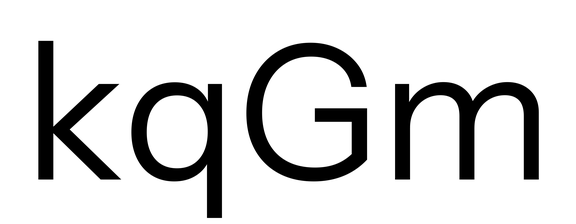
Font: InstrumentSans_Regular